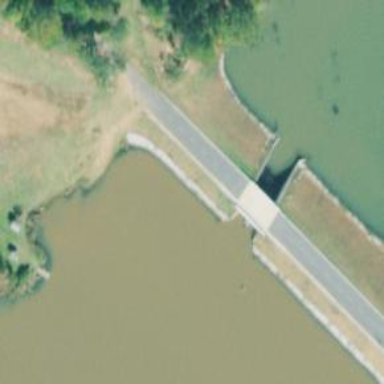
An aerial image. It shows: Dam across waterway.